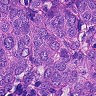
Metastatic tissue present: yes